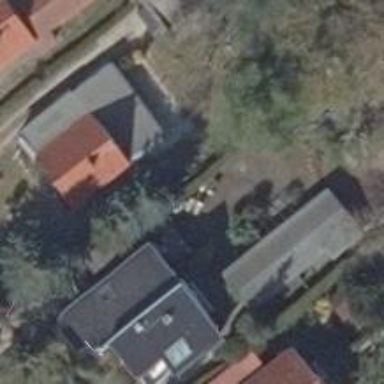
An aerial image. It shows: Garage building.